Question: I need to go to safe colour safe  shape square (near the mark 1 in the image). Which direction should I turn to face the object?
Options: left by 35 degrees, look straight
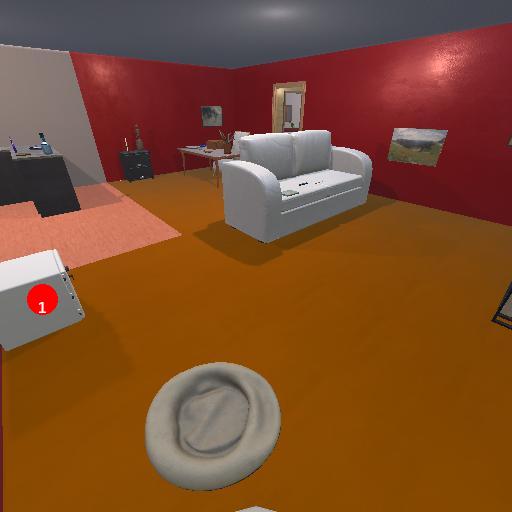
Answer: left by 35 degrees